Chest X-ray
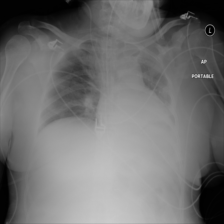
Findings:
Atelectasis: positive
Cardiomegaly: negative
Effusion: positive
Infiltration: positive
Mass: negative
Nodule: negative
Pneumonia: negative
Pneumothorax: negative
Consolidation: positive
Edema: negative
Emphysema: negative
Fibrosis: negative
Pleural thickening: negative
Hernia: negative